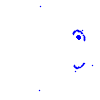
Particle: kaon